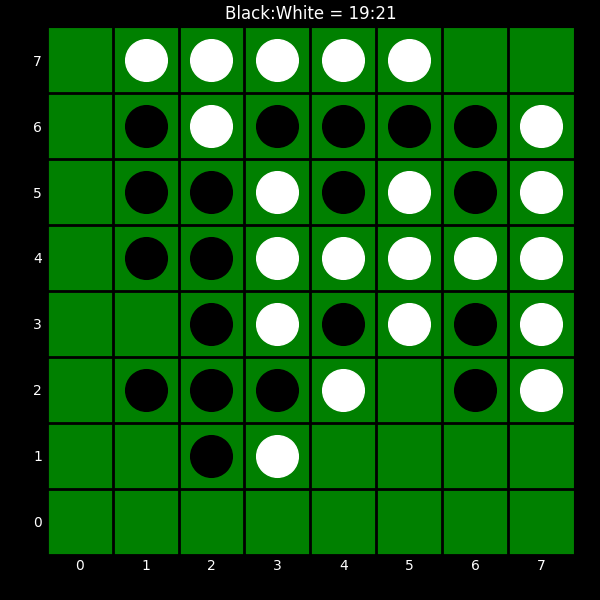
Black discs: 19
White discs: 21